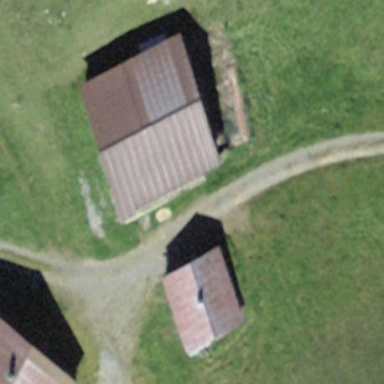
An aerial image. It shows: Farm auxiliary building.